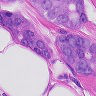
Metastatic tissue present: yes